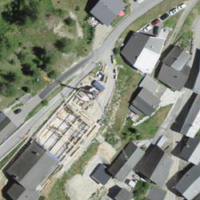
EUNIS habitat code: 54
Species observed at this site:
Plantago alpina
Seseli libanotis
Hippocrepis comosa
Trifolium pratense
Trifolium repens
Dactylis glomerata
Pilosella officinarum
Rumex obtusifolius
Achillea millefolium
Echium vulgare
Sorbus aucuparia
Betula pendula
Silene nutans
Heracleum sphondylium
Medicago lupulina
Lotus corniculatus
Campanula rotundifolia
Ptyonoprogne rupestris
Bromus erectus
Cirsium vulgare
Lysandra coridon
Polygonum aviculare
Knautia arvensis
Ranunculus bulbosus
Plantago media
Rumex alpinus
Taraxacum officinale